Question: I want to stack some div elements like the picture below without having to manually enter the position of every new div I add. Is there some way I can write a style tha will stack my elements like this? I would like to avoid javascript.
Doing something like:
'''
div{
left:-30px;
}
'''
will not work because its gonna move all of them by the same amount.
What I know I can probably do is have smaller divs as big as the gap next to each other and have them contain the bigger ones. The problem with this tho is I want to be able to change the stack order by manipulating the big element's z-index which wont work if they are children of different divs.

Here is a stack snippet:
'''
div {
position: relative;
float: left;
width: 200px;
height: 300px;
}
#div_1 {
background-color: red;
}
#div_2 {
background-color: blue;
}
#div_3 {
background-color: yellow;
}
#div_4 {
background-color: green;
}
'''
'''
<body>
<div id="div_1">div1</div>
<div id="div_2">div2</div>
<div id="div_3">div3</div>
<div id="div_4">div4</div>
</body>
'''
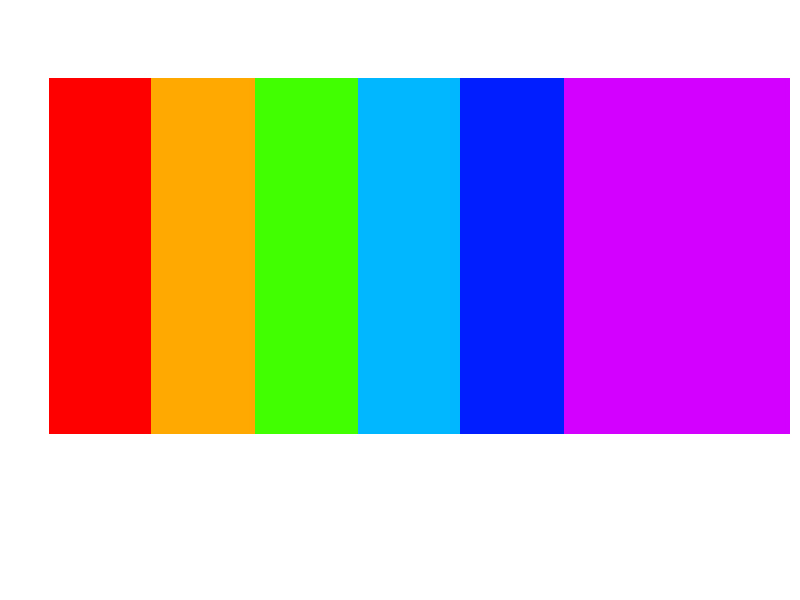
Answer: Is this what you are asking for ?
'''
div {
position: relative;
float: left;
width: 200px;
height: 300px;
margin-right: -50px;
z-index: 0;
box-shadow: 0 0 2px 2px rgba(0,0,0,0.8);
}
div:hover {
z-index: 100
}
#div_1 {
background-color: red;
}
#div_2 {
background-color: blue;
}
#div_3 {
background-color: yellow;
}
#div_4 {
background-color: green;
}
'''
'''
<body>
<div id="div_1">div1</div>
<div id="div_2">div2</div>
<div id="div_3">div3</div>
<div id="div_4">div4</div>
</body>
'''